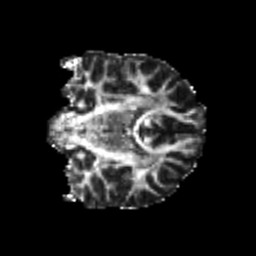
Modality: FA
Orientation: coronal
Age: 21
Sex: male
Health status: healthy
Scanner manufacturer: philips
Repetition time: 7.393 s
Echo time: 0.08599 s